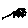
Label: car